Question: database of my website has been blocked by hosting side...
they said you queries has been taken too much time to execute...the message has been send by them is:
'''
This message is to advise you of a temporary block placed on your database. The database "**DATABASE NAME**" was found to be consuming an inordinate amount of processor time, to the point of degrading overall system performance. While we do limit each account to no more than 25% of a system's CPU in our terms of service, we do not actively disable accounts until they greatly exceed that number, which is what happened in this case.
Running Processes:
fastlynx 26884 0.3 0.0 0 0 ? ZN 23:26 0:00 [php] <defunct>
Running Queries:
*************************** 1. row ***************************
USER: USERNAME
DB: SB_NAME
STATE: optimizing
TIME: 40
COMMAND: Query
INFO: SELECT * FROM price WHERE country LIKE '27'/*--*/and/*--*//*!30000if(ascii(substring((user()),11,1))<121,BENCHMARK(151973069.6,MD5(0x41)),0)*//*--*/and/*--*/'x'='x%' GROUP BY country ASC order by country asc limit 0, 12
*************************** 2. row ***************************
USER: USERNAME
DB: DB_NAME
STATE: optimizing
TIME: 54
COMMAND: Query
INFO: SELECT * FROM price WHERE country LIKE '27'/*--*/and/*--*//*!30000if(ascii(substring((user()),4,1))<122,BENCHMARK(151973069.6,MD5(0x41)),0)*//*--*/and/*--*/'x'='x%' GROUP BY country ASC order by country asc limit 0, 12
'''
From above it seems like that queries from a single table are taking max execution time...
i already have optimized all table in database through mysql control panel.
Guys..Help me to handle this situation.
Thanks in advance....
Edit :
Actual queries are as:
'''
SELECT * FROM price WHERE country LIKE 'G%' GROUP BY country ASC limit 0, 12
OR
SELECT * FROM price WHERE prefix LIKE '91%' GROUP BY country ASC limit 0, 12
'''
AND one thing more that....m also using NOT LIKE some times as lika that :
'''
SELECT * FROM price WHERE country LIKE 'G%' AND country NOT LIKE 'INDIA%' GROUP BY country ASC limit 0, 12
'''

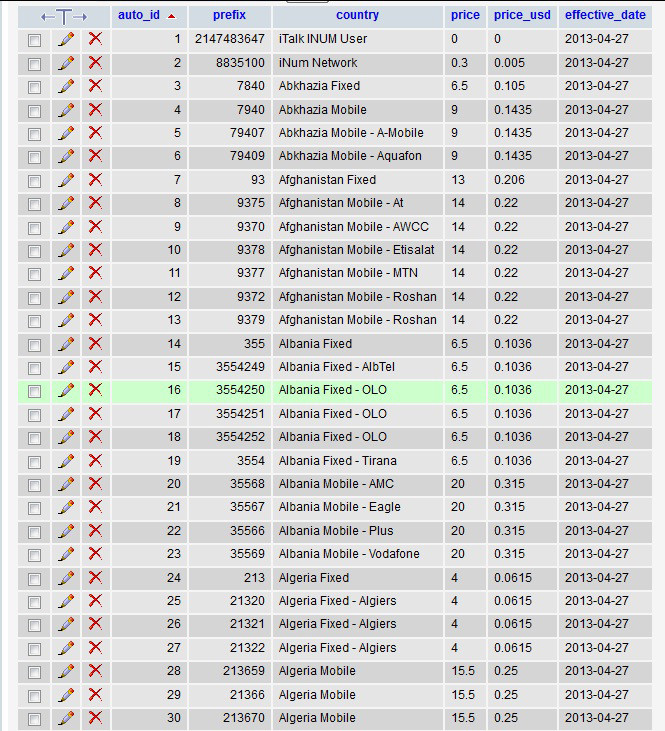
Answer: What do you mean with "optimized"? If you already did that, we can't do anything anymore for you.
But considering you use 'WHERE country LIKE '27'' you didnt optimize that much. If the country is always an integer value, make sure country has a numeric datatype and that you put an index on it. Also query it with 'WHERE country='27'', because a 'LIKE' statement doesnt use the index but will do a full table scan. (If you have 1000 rows, every single time that query is executed, all these 1000 rows will be loaded into memory and checked.)
Also since you use 'GROUP BY' and 'ORDER' on country, so make double sure there is a proper index on this column.
But since the other part of your query is 'if(ascii(substring((user()),11,1))<121,BENCHMARK(151973069.6,MD5(0x41)),0)' you can forget about a quick query. That little dragon will be a b*tch on a large table.
Since I dont know which part of that is dynamic and what is static, I can't realy provide optimization improvments. Perhaps give us some insights on what you are trying to accomplish so we can help define a better database structure.
Your query seems strange. Take the last one for example. You are selecting all countries starting with 'G' and then canceling countries that start with 'INDIA'. Last time I check the 'I' is not a 'G', so the second part is useless and only adding overhead.
'''
SELECT * FROM price WHERE country LIKE 'G%' AND country NOT LIKE 'INDIA%'
'''
Now i dont know how many countries you have in your table, but unless your adding some on another planet, there can't be more then ~200. And with 200 records you can run almost any query without running into problems.
I also notice that you use 'GROUP BY' on country, which would imply that countries are in the list several times. But since you use 'SELECT *' and dont have any 'AGGEGRATE FUNCTIONS' in there like 'SUM' or 'COUNT', I would expect there is only one record of each country.
Taking all things in to account, this seems like a very bad design pattern and without knowing what you want to do with the data I cannot help you. Try to provided at least the following
- What field from 'SELECT *' are you planning on using, considering the group by?- What is the prefix? is it a numeric column or some sore of code? What do you expect in return when you use 'LIKE '91%''? countries with prefix '91' and '916'? or just '91'?- Are countries in the table more then once?
The screenshot makes things more clear. Since you are showing all information based on country (which is actually country + provider) I would make the following changes:
- - Add a unique index on the country column (and thus drop all duplicates). then you can select without GROUP BY if you dont need the prefix.- if you often select all countries starting with a single letter, add another column as char(1) and add the first letter of the country to that column on adding/updating a row. Put an index on that column and then you can select using 'SELECT * FROM price WHERE newcol='G''. You can still add the second part (NOT LIKE) if needed.- If you have a search function on country column, look into using <URL>